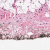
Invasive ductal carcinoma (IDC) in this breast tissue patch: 0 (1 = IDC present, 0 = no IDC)